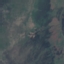
Land use / land cover class: HerbaceousVegetation